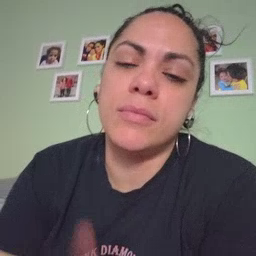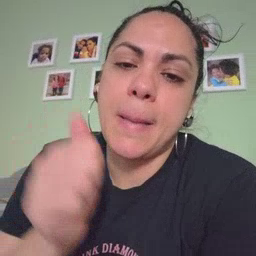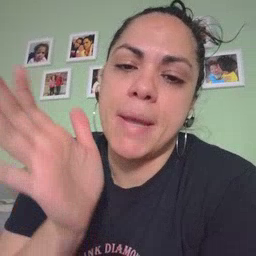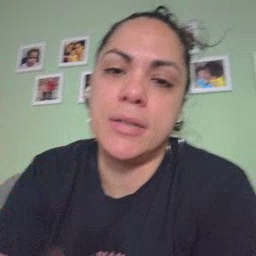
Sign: mitten